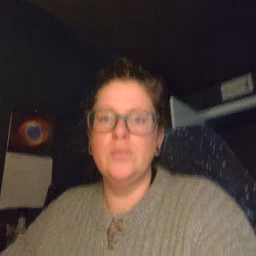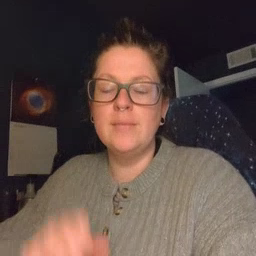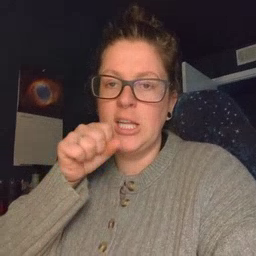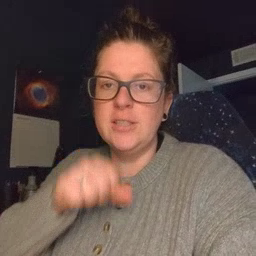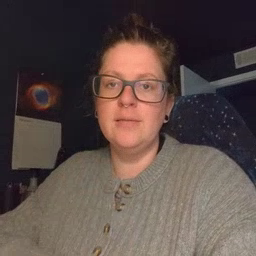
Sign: carrot